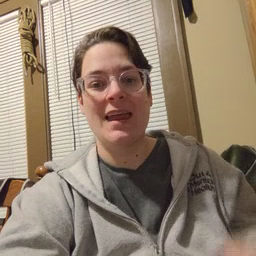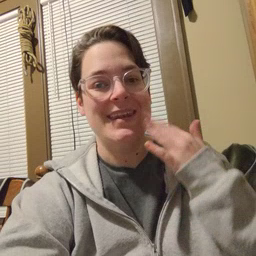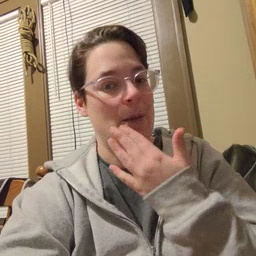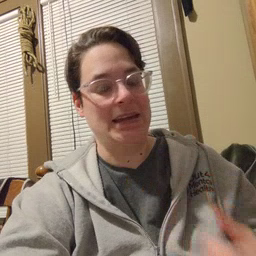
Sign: napkin